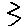
Label: zigzag